Field crop: maize
Growth stage: 2
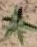
Species: atriplex